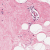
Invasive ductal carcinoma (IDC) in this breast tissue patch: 0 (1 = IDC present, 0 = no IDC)